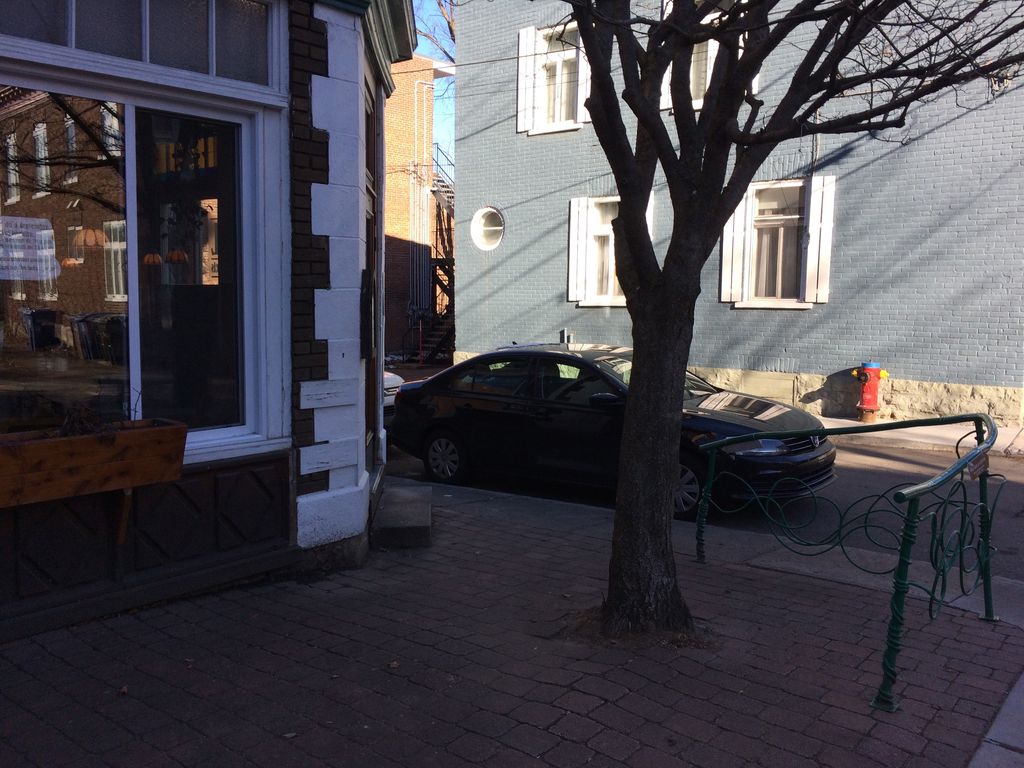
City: quebec_city